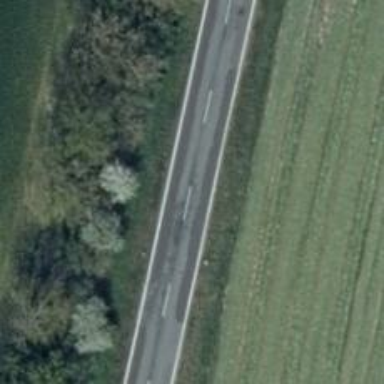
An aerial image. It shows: Secondary road with asphalt surface.